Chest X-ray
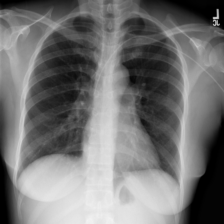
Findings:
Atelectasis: negative
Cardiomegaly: negative
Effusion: negative
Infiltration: negative
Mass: negative
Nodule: negative
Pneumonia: negative
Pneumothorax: negative
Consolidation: negative
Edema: negative
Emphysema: negative
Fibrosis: negative
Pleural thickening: negative
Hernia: negative